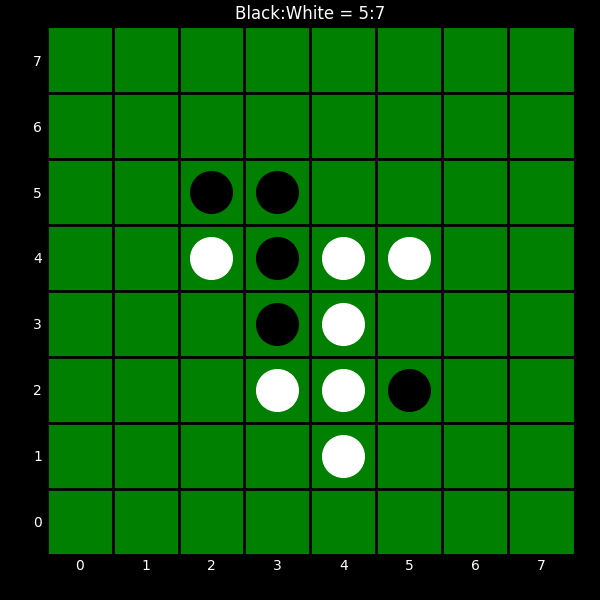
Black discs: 5
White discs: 7